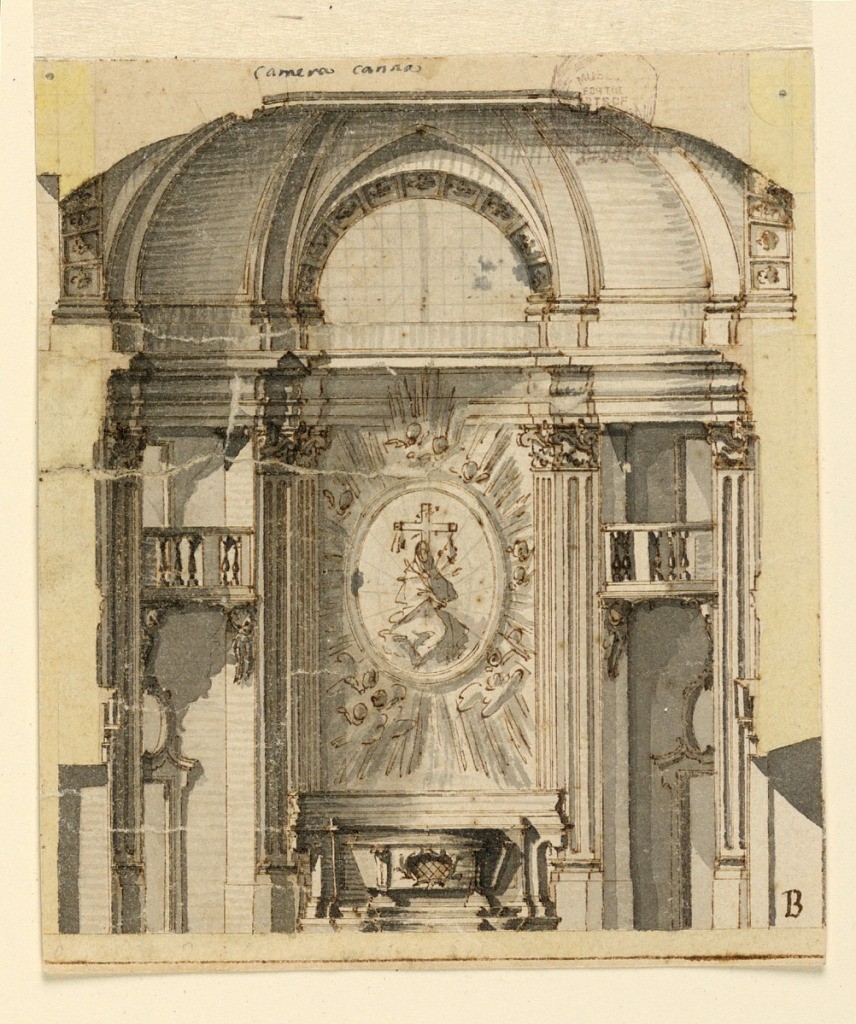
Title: Project for an Altar
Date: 1750–1800
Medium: Graphite, pen and ink, brush and watercolor on paper
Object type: Drawing
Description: The Virgin of the Seven Swords is shown in a medallion with rays and cherubim glories. The altar stands before the convex wall. Laterally are balconies and walls with doors.